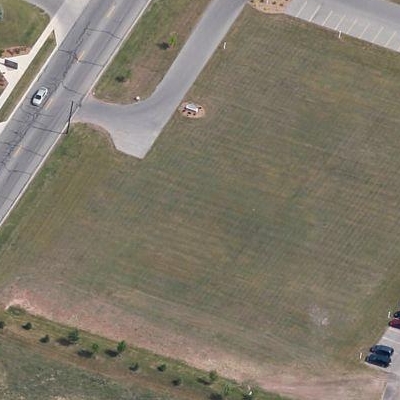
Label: aGrass